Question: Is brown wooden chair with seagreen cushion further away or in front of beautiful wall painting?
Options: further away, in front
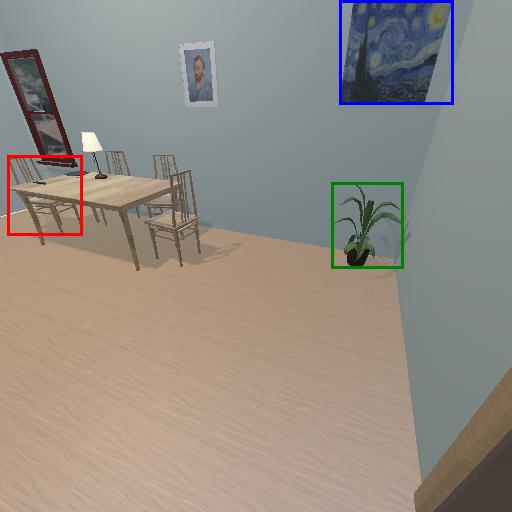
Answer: further away